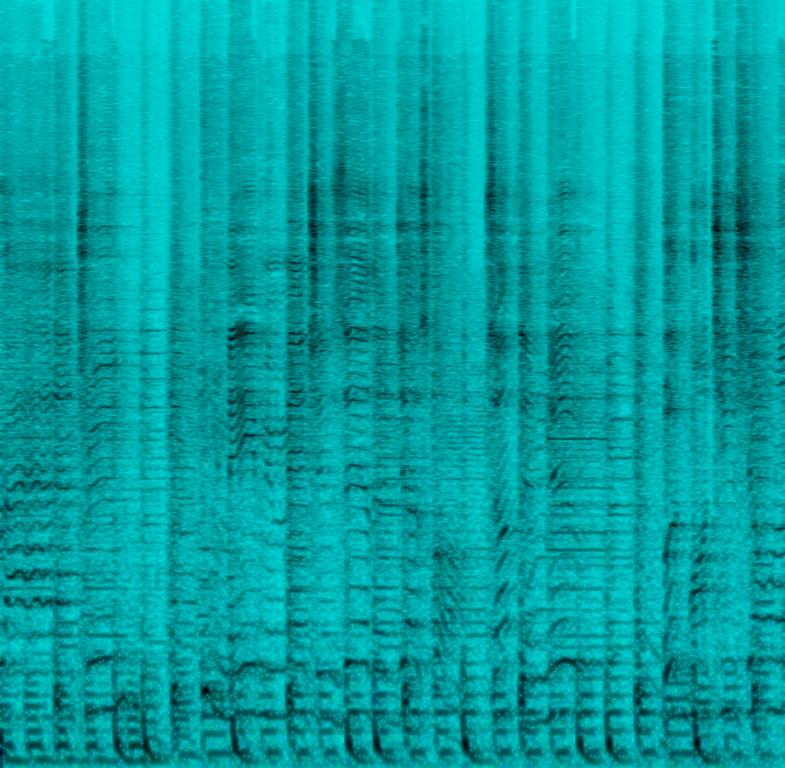
This blues song features a male voice singing the main melody at a comfortable pitch. This is accompanied by percussion playing a simple rock beat in common time. An overdriven guitar plays a blues riff. After one bar, the guitar and bass pause while the percussion and voice continues. The bass plays the root notes of the chords. The mood of this song is happy. This song can be played in a bar scene in a movie.